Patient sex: F
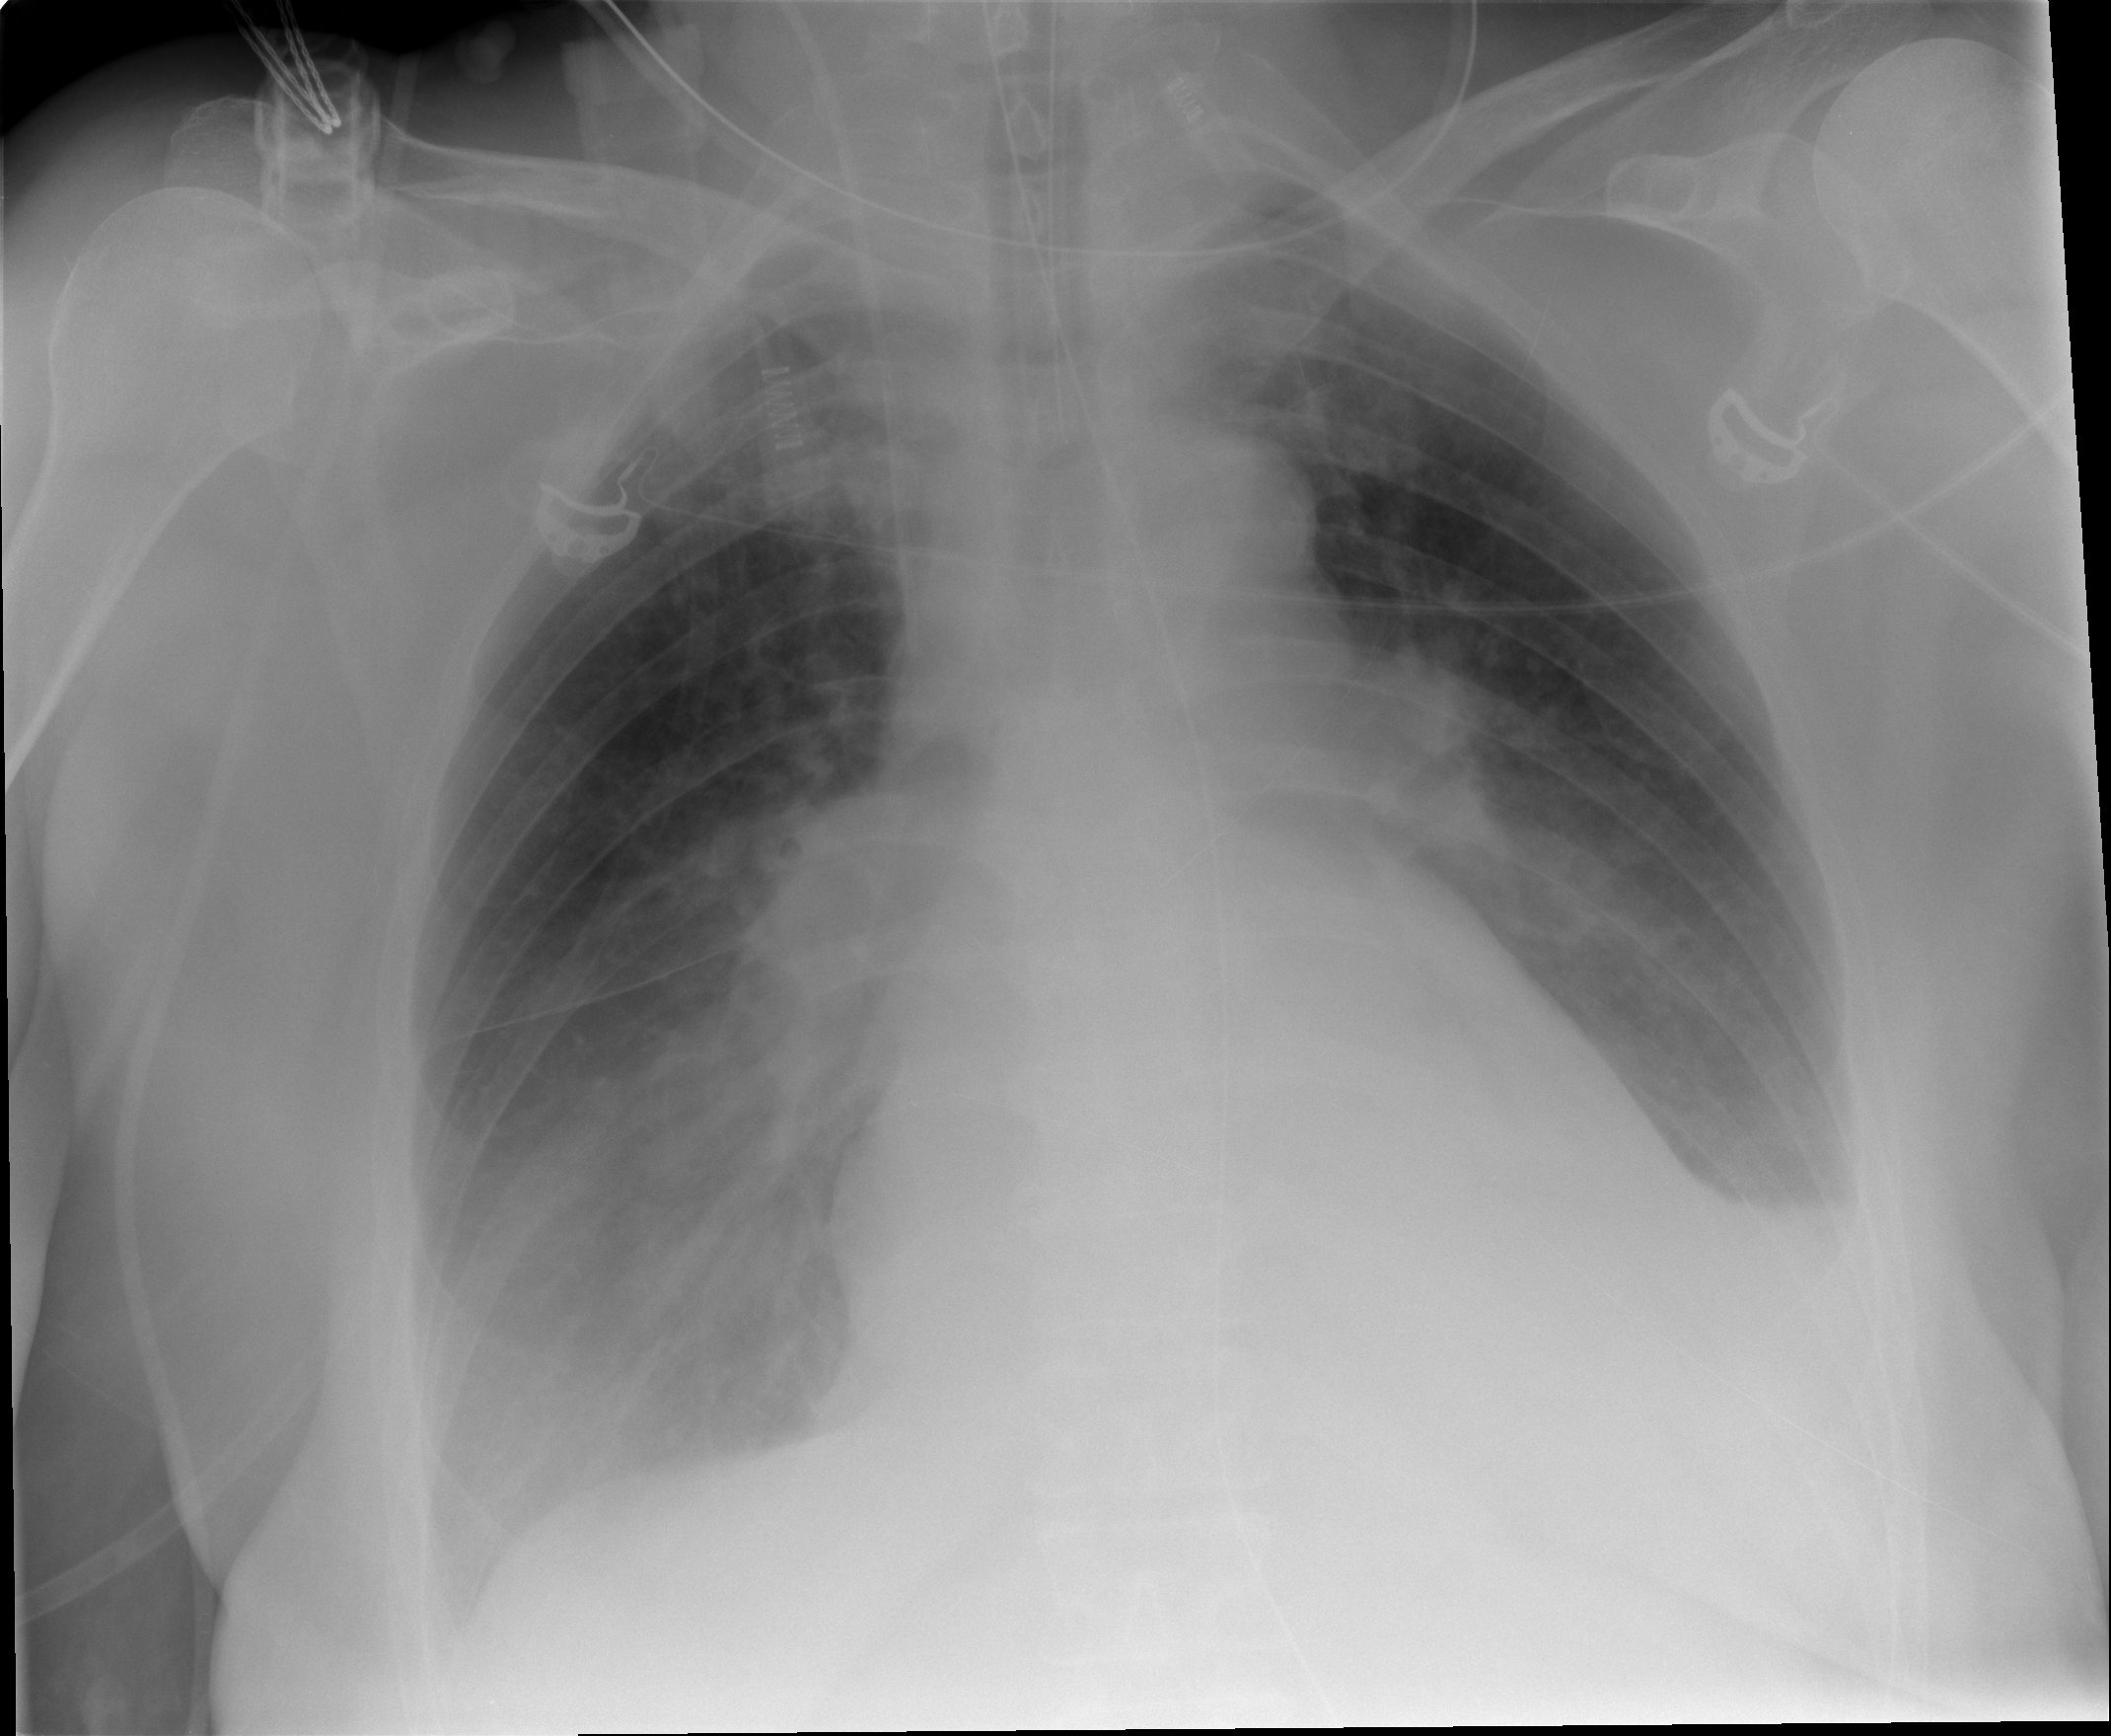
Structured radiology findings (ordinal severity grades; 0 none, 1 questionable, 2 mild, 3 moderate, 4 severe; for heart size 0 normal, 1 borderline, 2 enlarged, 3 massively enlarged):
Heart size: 0
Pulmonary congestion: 1
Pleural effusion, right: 3
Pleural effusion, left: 2
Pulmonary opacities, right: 2
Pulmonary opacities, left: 1
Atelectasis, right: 2
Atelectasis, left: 2